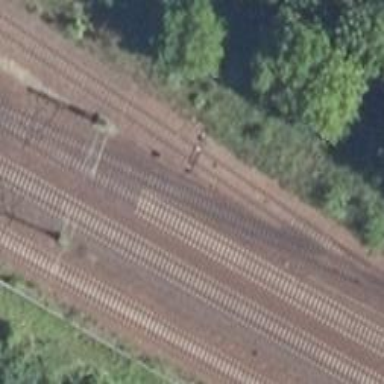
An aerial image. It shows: Wedge used for railway derailment.